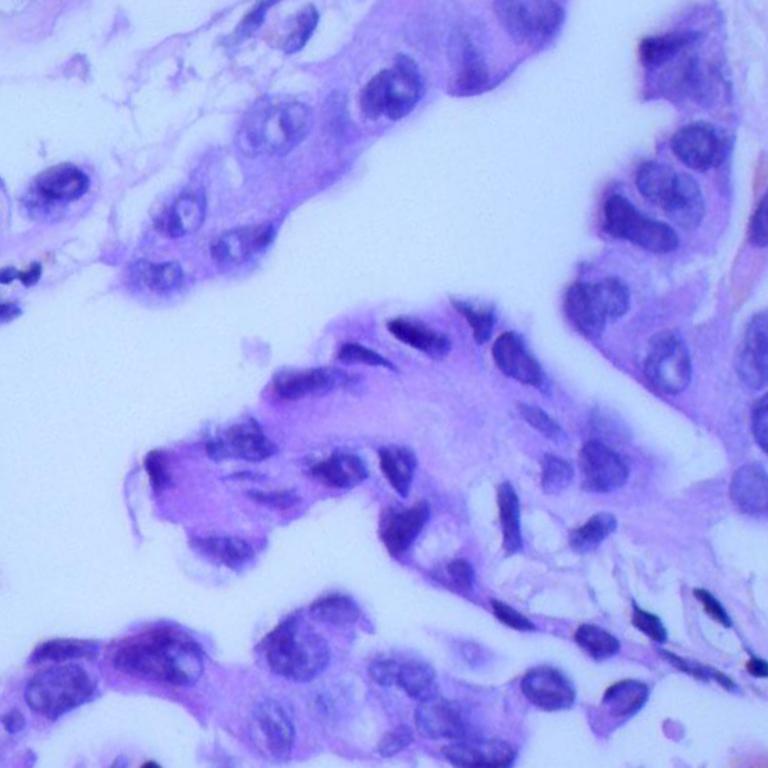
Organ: lung
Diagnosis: adenocarcinomas